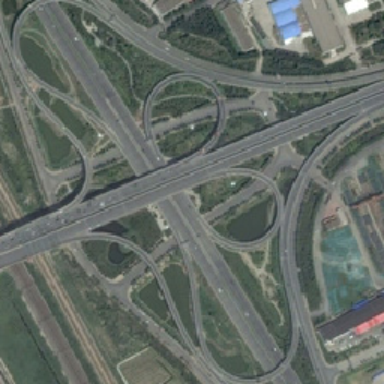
The viaduct is majestic and complicated here .